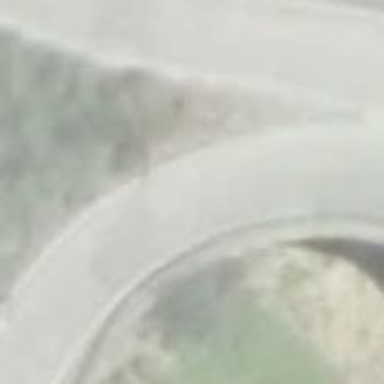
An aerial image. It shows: Residential road on concrete bridge.